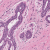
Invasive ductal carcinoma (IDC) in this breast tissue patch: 0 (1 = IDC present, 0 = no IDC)